Question: As part of a project I need to write a parser that can read a file and parse into facts I can use in my program.
The file structure looks as follows:
'''
property = { el1 , el2 , ... }.
'''
What I want in the end is:
'''
property(el1).
property(el2).
...
'''
I read my file like this:
'''
main :-
open('myFile.txt', read, Str),
read_file(Str,Lines),
close(Str),
write(Lines), nl.
read_file(Stream,[]) :-
at_end_of_stream(Stream).
read_file(Stream,[X|L]) :-
\+ at_end_of_stream(Stream),
read(Stream,X),
parse(X), % Here I call upon my parser.
read_file(Stream,L).
'''
Now I have read in several books and online about DCG, but they all explain the same simple examples where you can generate sentences like "the cat eats the bat" etc... When I want to use it for the above example I fail miserably.
What I did manage was "parsing" the underneath line:
'''
property = el1.
'''
to
'''
property(el1).
'''
with this:
'''
parse(X) :-
X =.. List, % Reason I do this is because X is one atom and not a list.
phrase(sentence(Statement), List),
asserta(Statement).
sentence(Statement) --> ['=', Gender, Person] , { Statement =.. [Gender, Person] }.
'''
I don't even know if I'm using the dcg in a correct way here, so any on help on this would be appreciated. Now the problem I having is, how to do this with multiple elements in my list, and how to handle '{' and '}'.
What I really want is a dcg that can handle these types of sentences (with more than 2 elements):
Now I know many people around here refer to the libraries dcg_basics and pio when it comes to dcgs. However, I have an additional problem that when I try to use the library I receive the error:
'''
ERROR: (c:/users/ldevriendt/documents/prolog/file3.pl:3):
Type error: 'text' expected, found 'http/dcg_basics'
Warning: (c:/users/ldevriendt/documents/prolog/file3.pl:3):
Goal (directive) failed: user:[library(http/dcg_basics)]
'''
when I do this:
'''
:- [library(http/dcg_basics)].
'''
Additional info:
- <URL>
Any help on this would be appreciated!
The aim of this is question is to learn more about DCG and its use in parsers.
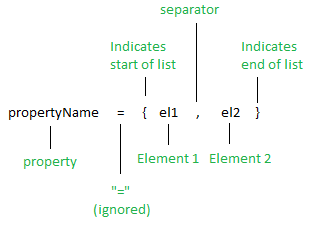
Answer: as long as your file is in plain Prolog syntax, you're advised to use Prolog term IO. Fully structured terms are read with a call. Using a DCG its' way more complicate, and a bit less efficient (not sure here, should measure, but read(Term) invokes a Prolog parser implemented in C...) See this other <URL>
after comments...
You're right that DCG are the way to handle general parse in Prolog.
Arguments in DCG productions can be seen as semantic attributes, thus programming DCG can be seen as providing a semantic analysis on the input (see <URL>.
And indeed the presented examples can perfectly well be solved without the hacks required with term IO.
Here it is:
'''
:- use_module(library(pio)). % autoload(ed), added just for easy browsing
:- use_module(library(dcg/basics)).
property(P) -->
b, "my props", b, "=", b, "{", elS(Es) , b, "}", b,
{ P =.. [property|Es] }.
elS([E|Es]) --> el(E), b, ("," -> elS(Es) ; {Es = []}).
el(N) --> number(N).
el(S) --> csym(S). % after Jeremy Knees comment...
b --> blanks.
% parse a C symbol
csym(S) -->
[F], { code_type(F, csymf) },
csym1(Cs),
!, { atom_codes(S, [F|Cs]) }.
csym1([C|Cs]) -->
[C], { code_type(C, csym) },
csym1(Cs).
csym1([]) --> [].
'''
with that, we have
'''
?- phrase(property(P), "my props = {1,2,3}").
P = property(1, 2, 3).
'''
Thanks to library(<URL> we can apply semantic programming to Prolog streams, and be rewarded of the same behaviour of phrase/2.
This <URL> show a practical way to implement an expression calculator with operator resolution, and lazy evaluation.